Question: Is RelativeLayout the best way to lay something like out?

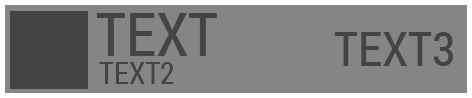
Answer: LinearLayout with using weights. This is the exact thing you want. Just change text colours, sizes, layout sizes,etc (I used values just to show how it looks, you will customise).
'''
<?xml version="1.0" encoding="utf-8"?>
<LinearLayout xmlns:android="http://schemas.android.com/apk/res/android"
android:layout_width="match_parent"
android:layout_height="90dp"
android:background="#484848"
android:orientation="horizontal" >
<Button
android:id="@+id/button1"
android:layout_width="80dp"
android:layout_height="80dp"
android:layout_gravity="center_vertical"
android:text="" />
<LinearLayout
android:layout_width="fill_parent"
android:orientation="horizontal"
android:weightSum="5"
android:layout_height="match_parent" >
<LinearLayout
android:layout_width="0px"
android:layout_weight="3"
android:layout_height="match_parent"
android:orientation="vertical" >
<TextView
android:id="@+id/textView1"
android:layout_width="wrap_content"
android:layout_height="wrap_content"
android:text="TextView" />
<TextView
android:id="@+id/textView2"
android:layout_width="wrap_content"
android:layout_height="wrap_content"
android:text="TextView" />
</LinearLayout>
<TextView
android:id="@+id/textView3"
android:layout_width="0px"
android:layout_weight="2"
android:layout_height="match_parent"
android:gravity="center"
android:text="TextView" />
</LinearLayout>
</LinearLayout>
'''